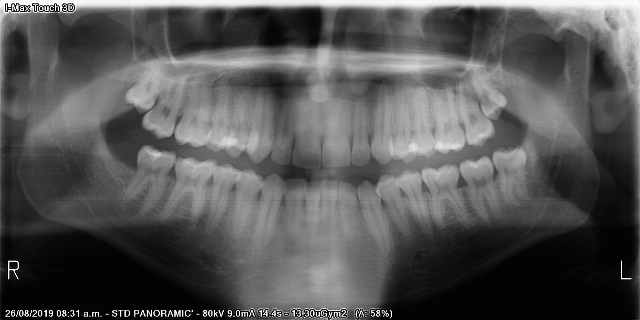
adult